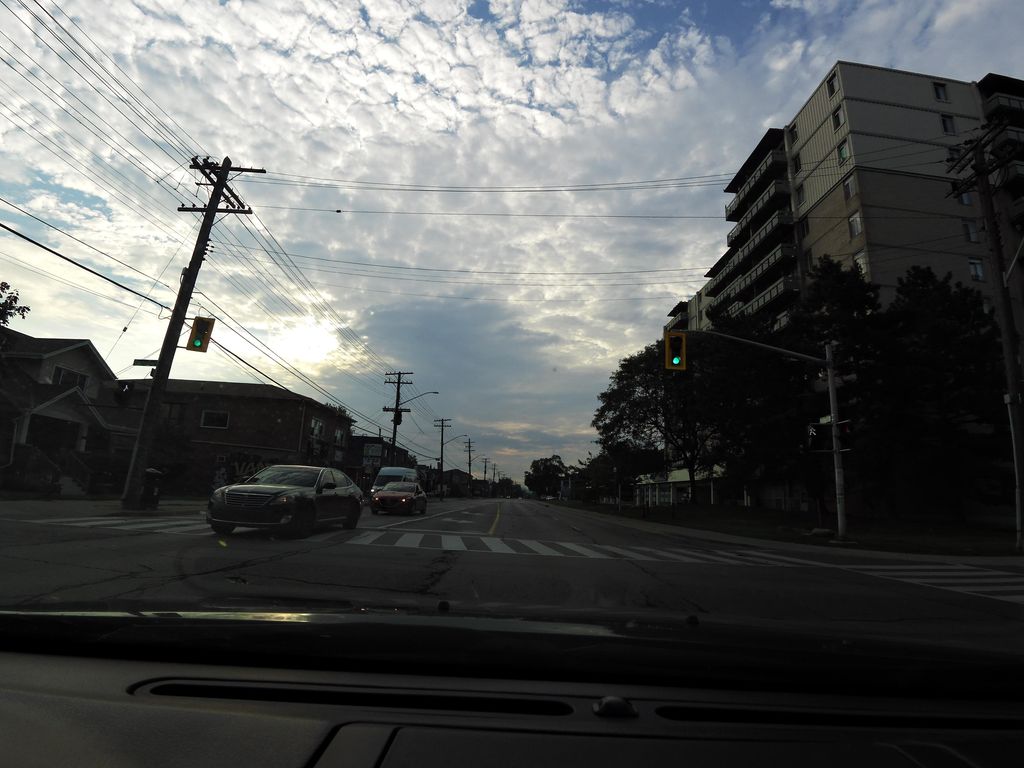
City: hamilton